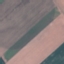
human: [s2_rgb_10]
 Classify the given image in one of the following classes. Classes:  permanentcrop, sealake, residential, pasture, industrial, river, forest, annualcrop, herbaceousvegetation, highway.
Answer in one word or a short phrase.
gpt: AnnualCrop